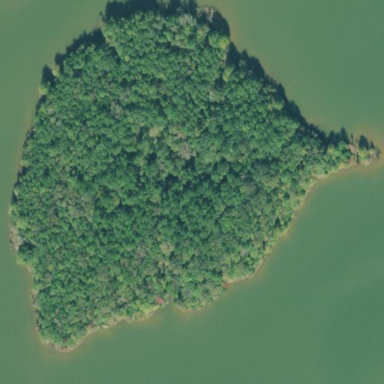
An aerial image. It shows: Island covered with woodland.